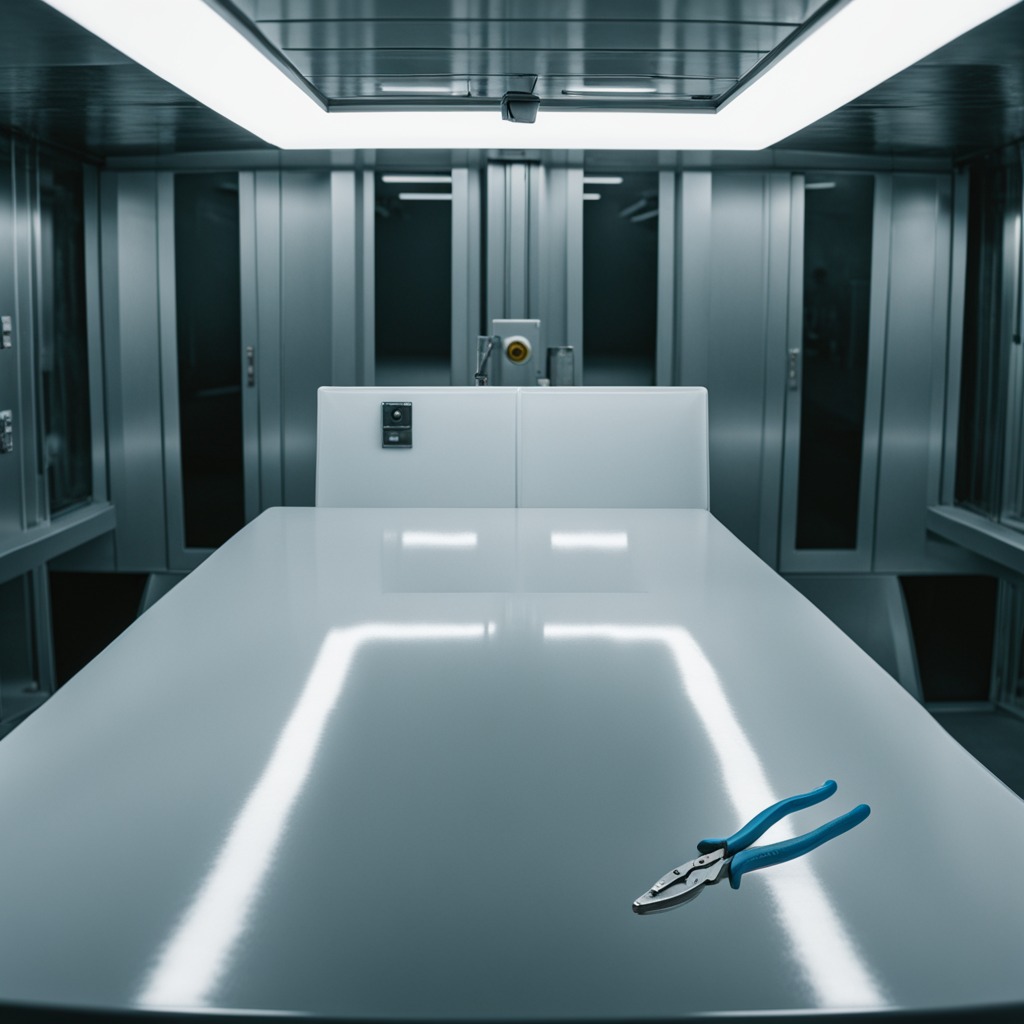
A plier is lying on a high-gloss table in a ship maintenance bay industrial lighting.